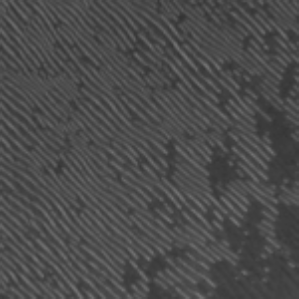
Label: frost